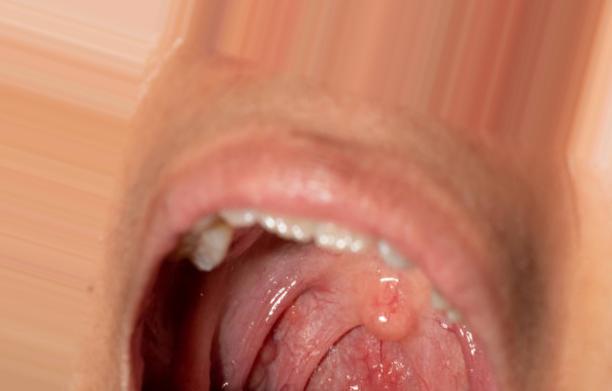
Condition: Mouth Ulcer